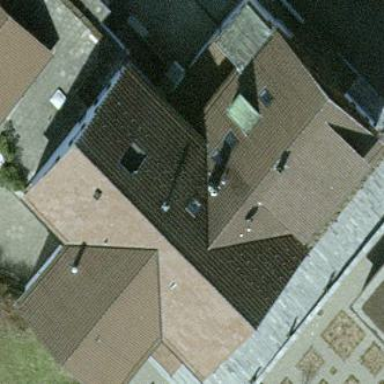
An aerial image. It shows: Hotel building.